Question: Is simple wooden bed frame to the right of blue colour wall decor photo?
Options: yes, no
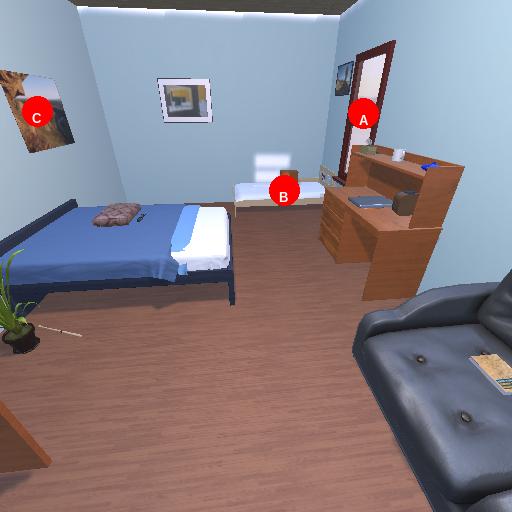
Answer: yes